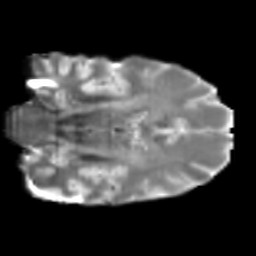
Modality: T2w
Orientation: coronal
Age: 46
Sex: male
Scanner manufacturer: siemens
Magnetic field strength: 3 T
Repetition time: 5 s
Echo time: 0.092 s